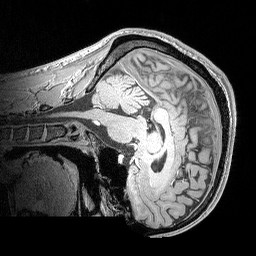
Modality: MP2RAGE
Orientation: sagittal
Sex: male
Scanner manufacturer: siemens
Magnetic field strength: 3 T
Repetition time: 5 s
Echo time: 0.00292 s